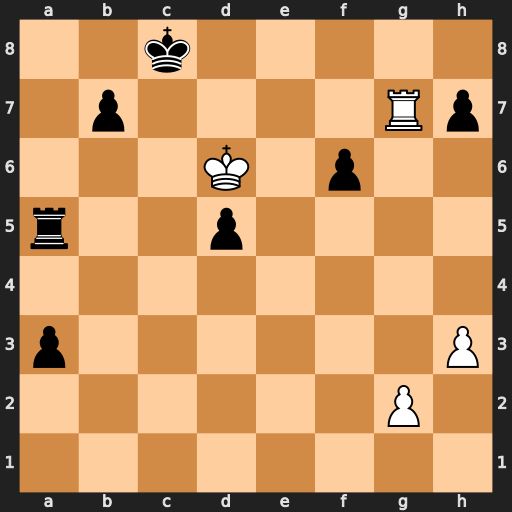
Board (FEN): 2k5/1p4Rp/3K1p2/r2p4/8/p6P/6P1/8
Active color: w
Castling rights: -
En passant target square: -
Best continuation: Rg8#